Question: webRTC blurred screen on 'iOS 13'. How to fix.
I'm using 'libjingle_peerconnection',
<URL>
connect with friend, I'm only see the blurred screen
but it work on iOS 12, just not work on iOS 13.

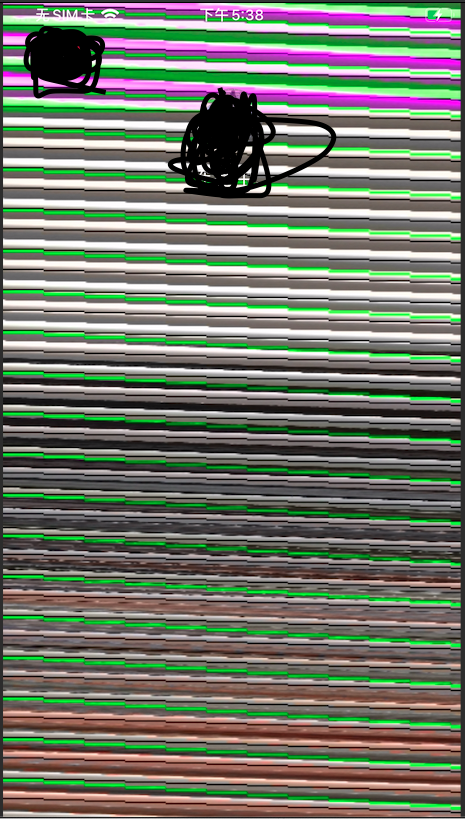
Answer: rtc_video_capture_ios_objc.mm: captureOutput
yPlaneBytesPerRow > CVPixelBufferGetWidth(videoFrame).
fix this stride issue with libyuv.